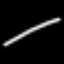
Label: line